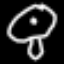
Label: mushroom